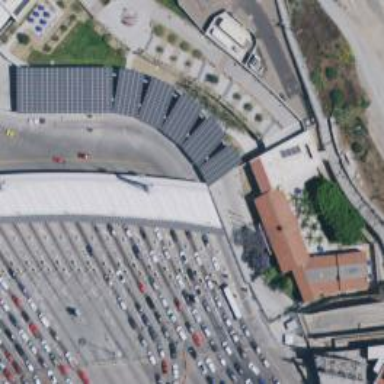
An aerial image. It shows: Border control barrier.